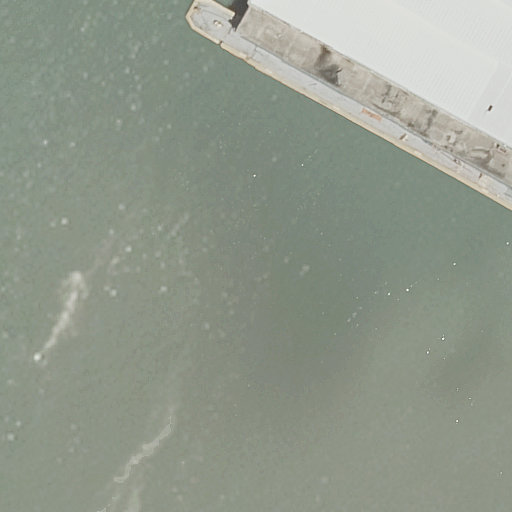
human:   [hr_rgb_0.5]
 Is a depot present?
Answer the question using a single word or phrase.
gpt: no

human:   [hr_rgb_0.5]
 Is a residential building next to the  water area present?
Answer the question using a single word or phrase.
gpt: yes

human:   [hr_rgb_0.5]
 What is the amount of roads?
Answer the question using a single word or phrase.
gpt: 0

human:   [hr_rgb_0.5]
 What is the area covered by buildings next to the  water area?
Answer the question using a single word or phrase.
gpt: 735m2

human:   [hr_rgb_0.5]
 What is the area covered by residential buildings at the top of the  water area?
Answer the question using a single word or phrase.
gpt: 735m2

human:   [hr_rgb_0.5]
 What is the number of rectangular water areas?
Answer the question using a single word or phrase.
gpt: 1

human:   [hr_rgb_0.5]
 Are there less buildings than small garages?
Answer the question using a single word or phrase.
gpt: no

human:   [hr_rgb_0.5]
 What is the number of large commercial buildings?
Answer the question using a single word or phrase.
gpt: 0

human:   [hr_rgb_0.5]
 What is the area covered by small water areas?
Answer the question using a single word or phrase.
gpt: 0m2

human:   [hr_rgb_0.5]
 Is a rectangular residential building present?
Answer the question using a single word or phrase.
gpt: yes

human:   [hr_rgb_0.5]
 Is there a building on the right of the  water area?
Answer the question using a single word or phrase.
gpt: yes

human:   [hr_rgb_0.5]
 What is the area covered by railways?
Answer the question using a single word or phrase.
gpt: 0m2

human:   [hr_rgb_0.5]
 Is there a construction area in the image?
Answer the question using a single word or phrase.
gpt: no

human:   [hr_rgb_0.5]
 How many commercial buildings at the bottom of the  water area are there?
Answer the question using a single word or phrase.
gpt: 0

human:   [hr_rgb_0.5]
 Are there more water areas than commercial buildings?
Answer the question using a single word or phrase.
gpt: yes

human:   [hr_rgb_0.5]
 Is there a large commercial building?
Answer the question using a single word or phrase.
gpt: no

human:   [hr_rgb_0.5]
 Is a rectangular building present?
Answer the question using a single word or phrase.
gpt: yes

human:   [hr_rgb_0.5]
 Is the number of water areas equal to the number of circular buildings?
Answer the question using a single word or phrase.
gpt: no

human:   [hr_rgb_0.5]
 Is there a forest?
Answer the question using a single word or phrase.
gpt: no

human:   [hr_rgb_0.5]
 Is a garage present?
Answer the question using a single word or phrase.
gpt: no

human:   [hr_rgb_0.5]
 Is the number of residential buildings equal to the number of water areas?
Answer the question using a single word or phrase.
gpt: yes

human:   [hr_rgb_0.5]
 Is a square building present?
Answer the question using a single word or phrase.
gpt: no

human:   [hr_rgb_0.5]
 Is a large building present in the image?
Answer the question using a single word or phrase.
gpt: yes

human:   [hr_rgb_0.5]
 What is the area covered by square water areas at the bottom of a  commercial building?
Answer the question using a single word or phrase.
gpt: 0m2

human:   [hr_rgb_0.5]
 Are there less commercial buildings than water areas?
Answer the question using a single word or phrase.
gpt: yes

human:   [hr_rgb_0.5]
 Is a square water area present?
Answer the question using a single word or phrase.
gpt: no

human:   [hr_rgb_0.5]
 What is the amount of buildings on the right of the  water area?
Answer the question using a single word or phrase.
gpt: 1

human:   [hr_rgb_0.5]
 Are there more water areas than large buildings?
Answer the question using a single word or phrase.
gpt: no

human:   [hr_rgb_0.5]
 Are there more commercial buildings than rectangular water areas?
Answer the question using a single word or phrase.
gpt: no

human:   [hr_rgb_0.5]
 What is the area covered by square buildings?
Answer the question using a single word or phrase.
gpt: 0m2

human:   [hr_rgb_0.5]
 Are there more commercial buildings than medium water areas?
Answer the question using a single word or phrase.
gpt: no

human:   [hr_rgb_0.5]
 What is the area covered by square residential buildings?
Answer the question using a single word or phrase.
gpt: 0m2

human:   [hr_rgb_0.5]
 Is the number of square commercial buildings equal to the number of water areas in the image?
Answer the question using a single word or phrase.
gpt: no

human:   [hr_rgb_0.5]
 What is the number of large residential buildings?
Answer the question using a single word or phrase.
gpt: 1

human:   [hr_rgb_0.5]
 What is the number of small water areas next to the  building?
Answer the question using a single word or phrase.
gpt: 0

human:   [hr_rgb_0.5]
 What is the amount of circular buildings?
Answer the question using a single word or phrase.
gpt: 0